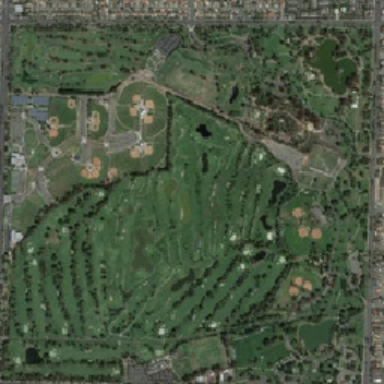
There is a park surrounded by an apartment .